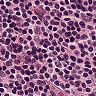
Metastatic tissue present: no